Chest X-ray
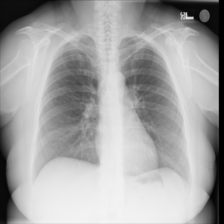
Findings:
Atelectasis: negative
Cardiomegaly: negative
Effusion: negative
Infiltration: negative
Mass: negative
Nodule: negative
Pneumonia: negative
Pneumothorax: negative
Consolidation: negative
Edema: negative
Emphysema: negative
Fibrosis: negative
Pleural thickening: negative
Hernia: negative